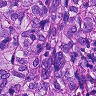
Metastatic tissue present: yes